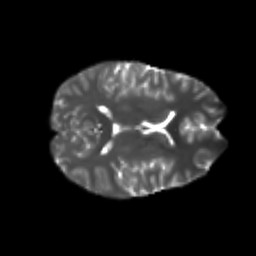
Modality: T2w
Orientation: axial
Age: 20
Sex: female
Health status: healthy
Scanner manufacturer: philips
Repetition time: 7.389 s
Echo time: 0.08599 s